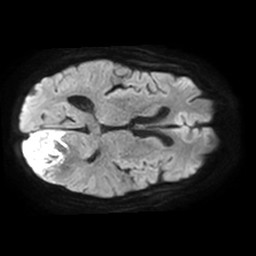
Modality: TRACE
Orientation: axial
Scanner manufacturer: philips
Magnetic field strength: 1.5 T
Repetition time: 3.949 s
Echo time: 0.07466 s